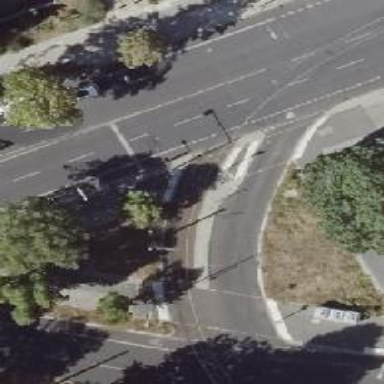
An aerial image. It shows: Asphalt footway with unmarked crossing.